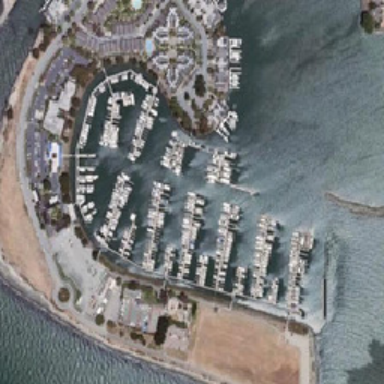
We can see a port full of residential areas and boats .